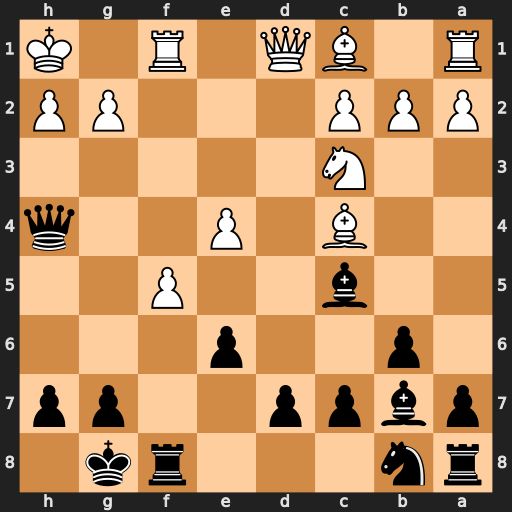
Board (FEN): rn3rk1/pbpp2pp/1p2p3/2b2P2/2B1P2q/2N5/PPP3PP/R1BQ1R1K
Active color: b
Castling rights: -
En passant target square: -
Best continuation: Bd6 Qxd6 cxd6